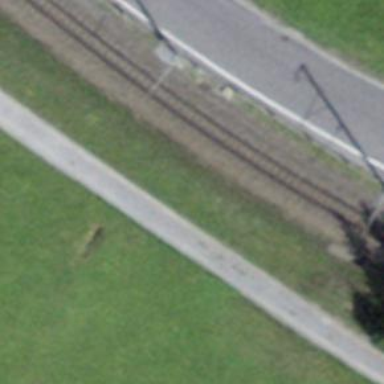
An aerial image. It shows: Narrow-gauge railway track with one electrified contact line.